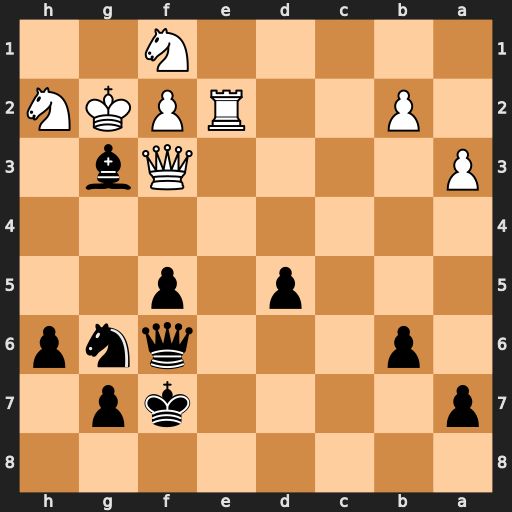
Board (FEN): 8/p4kp1/1p3qnp/3p1p2/8/P4Qb1/1P2RPKN/5N2
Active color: b
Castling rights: -
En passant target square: -
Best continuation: Nh4+ Kh1 Nxf3